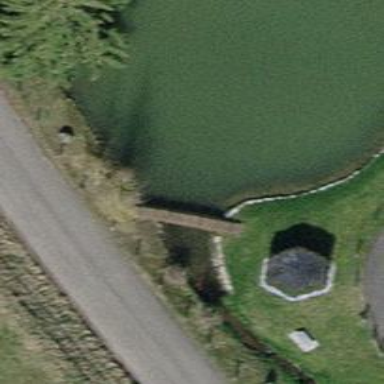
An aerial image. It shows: Path leading to bridge.